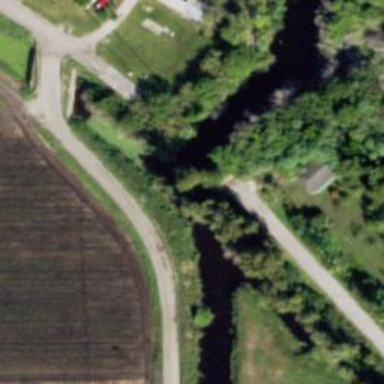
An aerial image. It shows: Abandoned road.